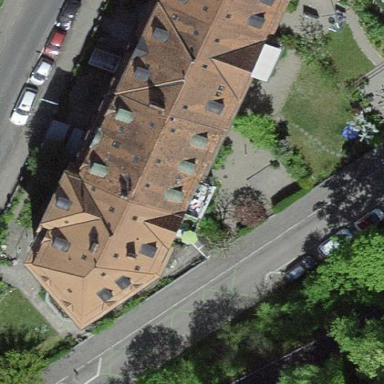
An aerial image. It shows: Unique quadruple saltbox-shaped roof outlines building with multiple apartments.